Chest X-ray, PA view. Patient: 31 years old, sex M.
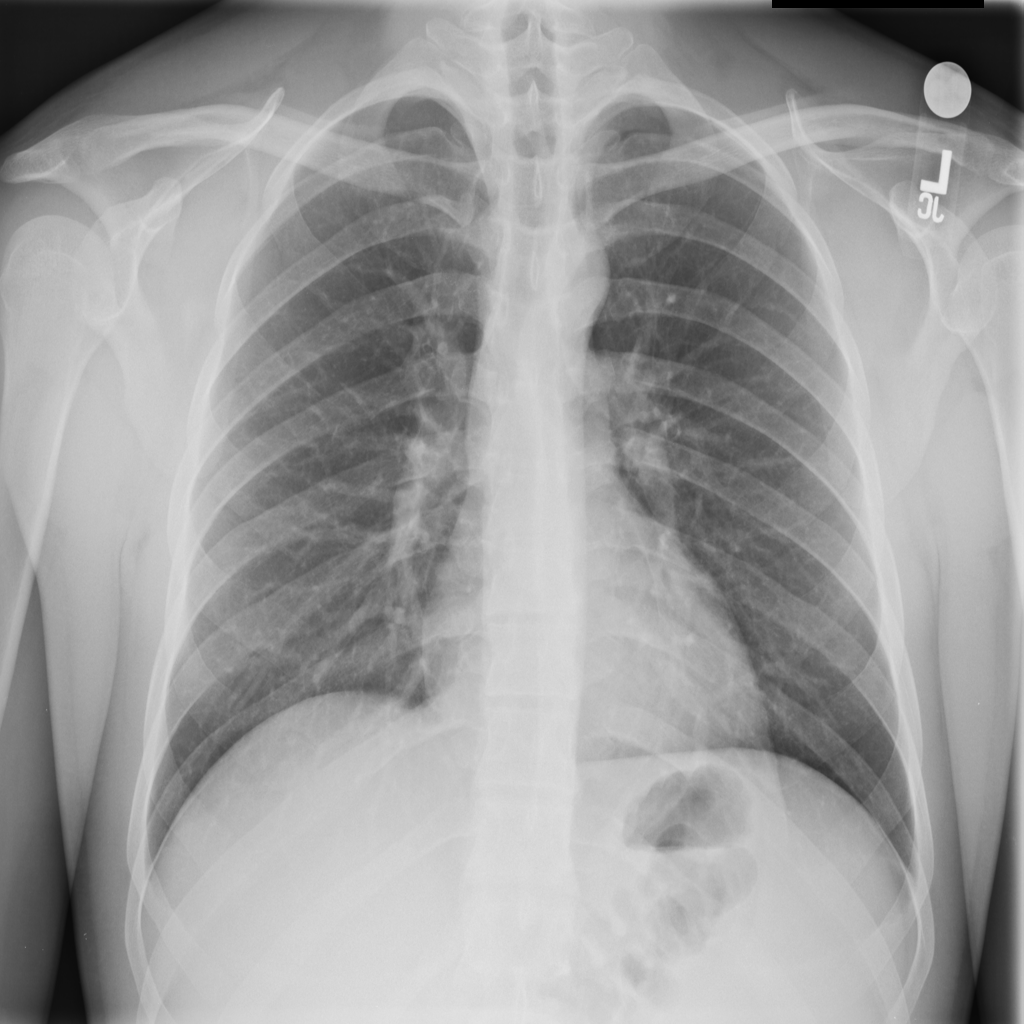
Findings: No Finding